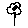
Label: flower